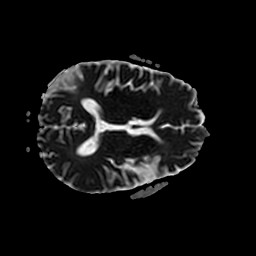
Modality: ADC
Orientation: axial
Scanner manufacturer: philips
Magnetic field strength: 3 T
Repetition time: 4.137 s
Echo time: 0.06104 s